Aerial crown-view tile of a tropical tree (Barro Colorado Island, Panama), acquired 20250317:
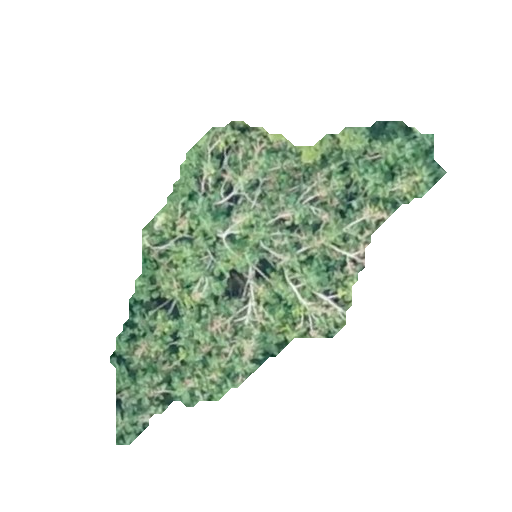
Species: Guarea guidonia
GBIF accepted scientific name: Guarea guidonia
Crown area: 85.88 m²